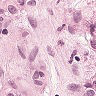
Metastatic tissue present: yes